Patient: sex M, age 45
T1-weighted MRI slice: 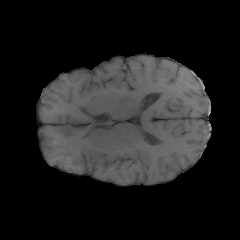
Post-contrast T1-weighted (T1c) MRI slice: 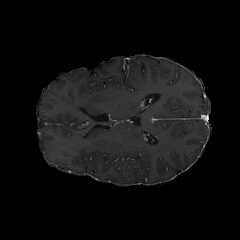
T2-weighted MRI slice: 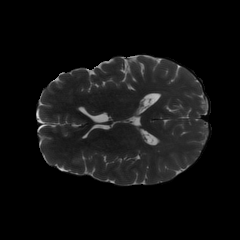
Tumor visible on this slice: no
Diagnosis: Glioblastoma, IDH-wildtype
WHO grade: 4